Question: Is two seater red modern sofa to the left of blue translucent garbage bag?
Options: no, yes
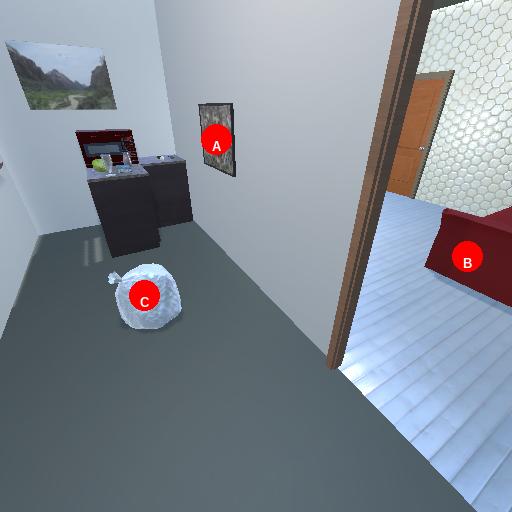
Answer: no